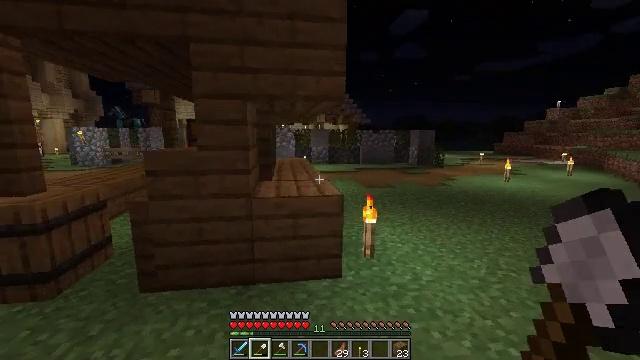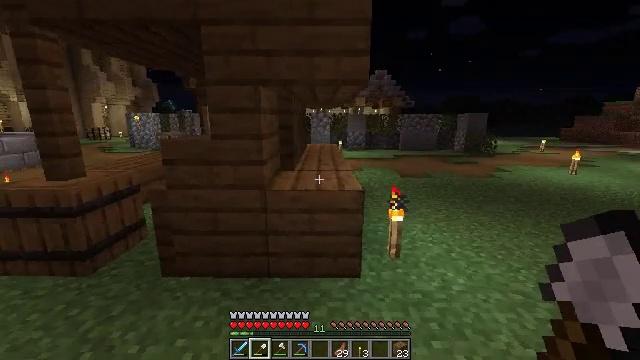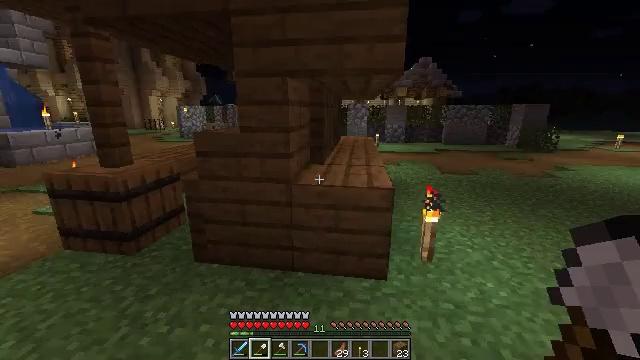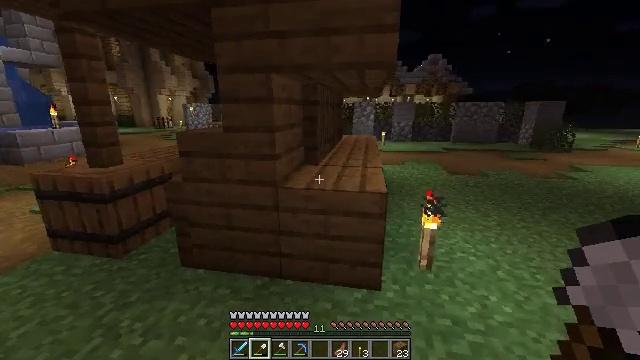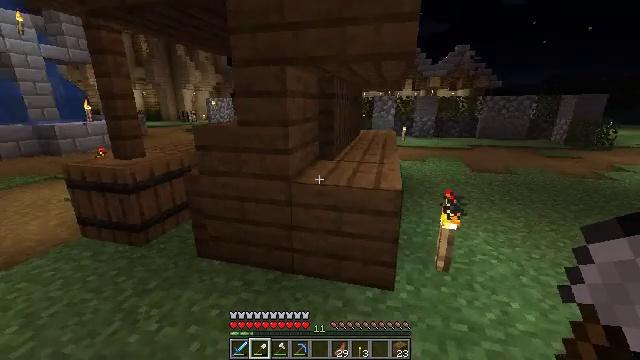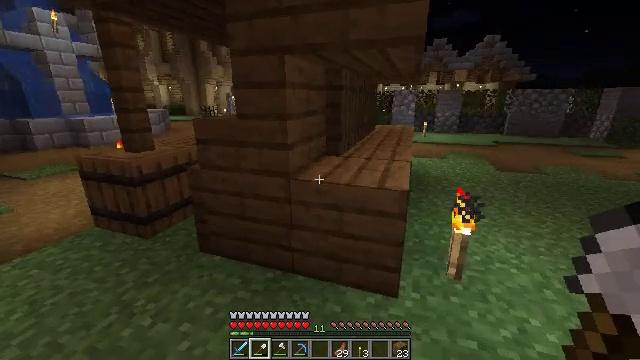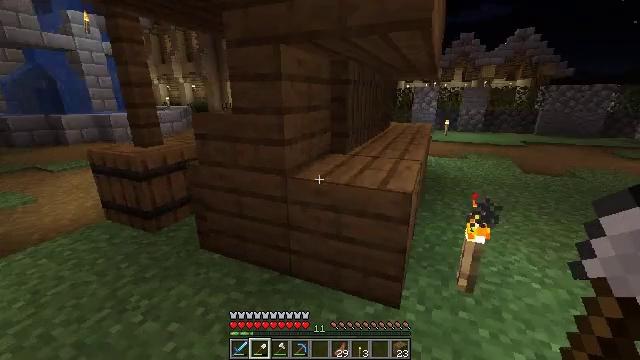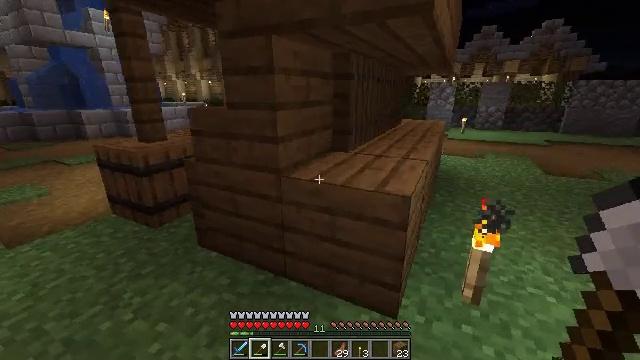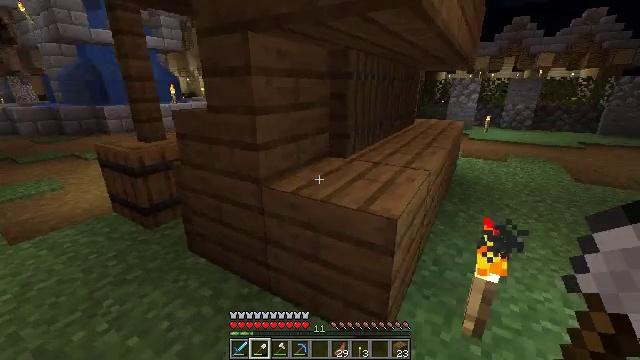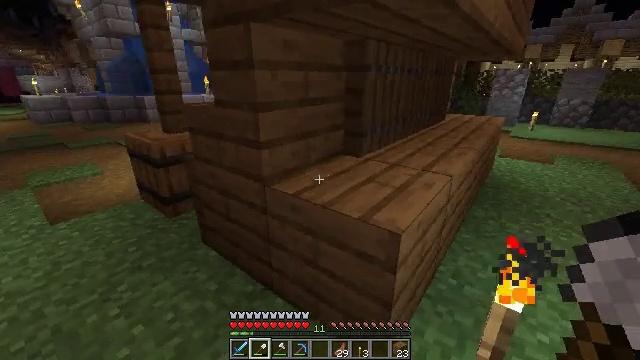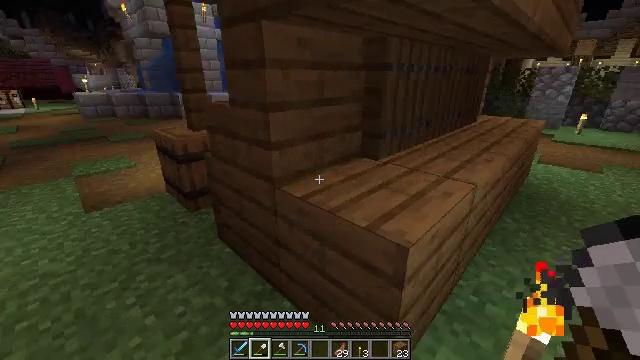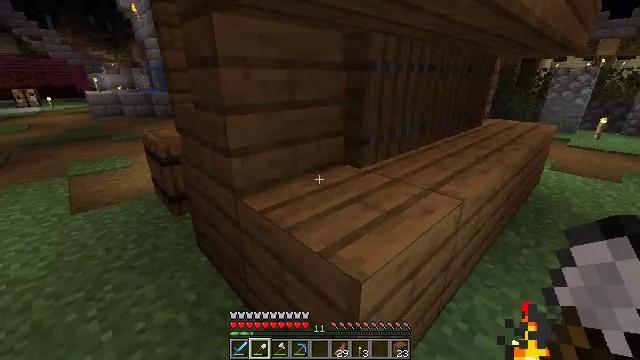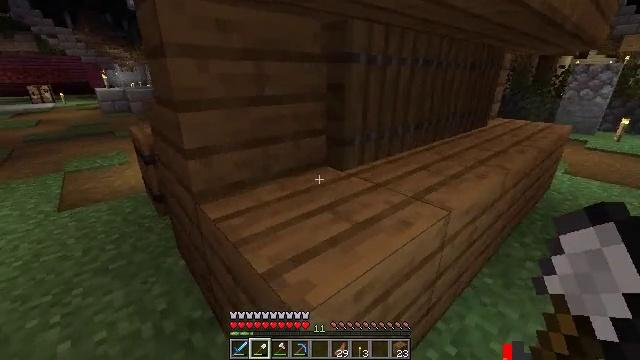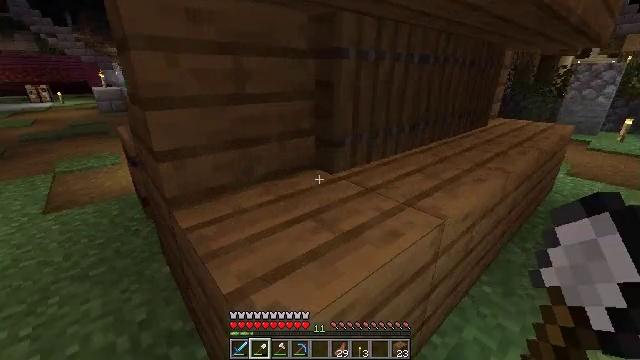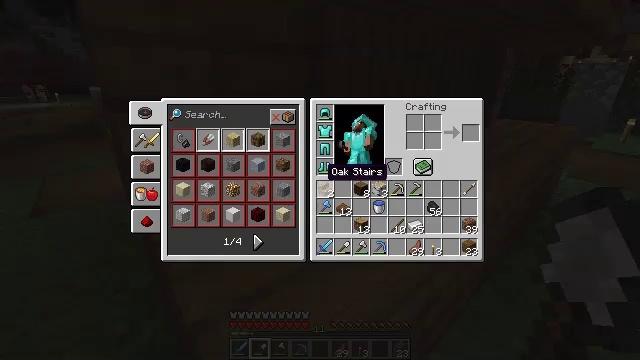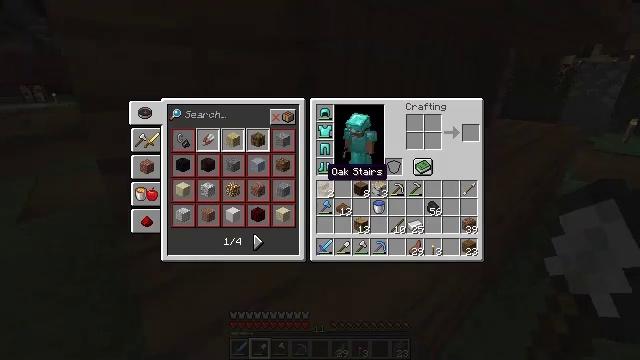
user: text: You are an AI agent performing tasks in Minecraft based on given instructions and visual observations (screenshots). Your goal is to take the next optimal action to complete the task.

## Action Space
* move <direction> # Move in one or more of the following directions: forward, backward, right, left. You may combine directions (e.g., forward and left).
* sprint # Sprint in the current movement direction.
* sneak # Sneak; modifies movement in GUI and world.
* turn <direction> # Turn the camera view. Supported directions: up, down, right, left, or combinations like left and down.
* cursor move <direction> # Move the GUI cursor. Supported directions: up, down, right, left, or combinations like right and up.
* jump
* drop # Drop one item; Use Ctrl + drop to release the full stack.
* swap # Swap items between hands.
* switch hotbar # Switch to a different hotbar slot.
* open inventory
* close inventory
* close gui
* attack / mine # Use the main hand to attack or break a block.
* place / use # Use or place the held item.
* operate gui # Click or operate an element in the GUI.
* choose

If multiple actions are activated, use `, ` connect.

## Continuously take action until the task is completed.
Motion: motion action
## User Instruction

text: Clear birch leaves to get saplings.
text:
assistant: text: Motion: move forward and move right, turn left and down
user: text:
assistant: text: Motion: move forward and move right, turn left and down
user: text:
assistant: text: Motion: move forward and move right, turn left
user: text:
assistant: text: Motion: move forward and move right, turn left and down
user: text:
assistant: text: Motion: move forward and move right, turn left and down
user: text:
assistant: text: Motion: move forward and move right, turn left
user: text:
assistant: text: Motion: move forward and move right, turn left
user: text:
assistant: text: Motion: move forward and move right, turn left
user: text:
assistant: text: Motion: move forward and move right, turn left and down
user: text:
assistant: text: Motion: move forward and move right, turn left
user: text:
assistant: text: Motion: move forward and move right, turn left
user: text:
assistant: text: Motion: move forward and move right, turn left
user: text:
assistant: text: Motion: move forward
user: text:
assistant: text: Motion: open inventory
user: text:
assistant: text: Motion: open inventory
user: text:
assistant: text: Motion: open inventory
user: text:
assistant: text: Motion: no_op
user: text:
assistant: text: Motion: no_op
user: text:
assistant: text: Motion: cursor move right
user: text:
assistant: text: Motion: cursor move right and down
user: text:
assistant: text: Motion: sneak, cursor move right
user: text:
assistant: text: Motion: sneak
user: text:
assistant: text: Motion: sneak
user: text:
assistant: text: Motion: sneak
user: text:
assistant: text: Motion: sneak
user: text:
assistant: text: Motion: sneak
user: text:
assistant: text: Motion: sneak
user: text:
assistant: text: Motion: sneak, cursor move right
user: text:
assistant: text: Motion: sneak
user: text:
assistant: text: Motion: sneak